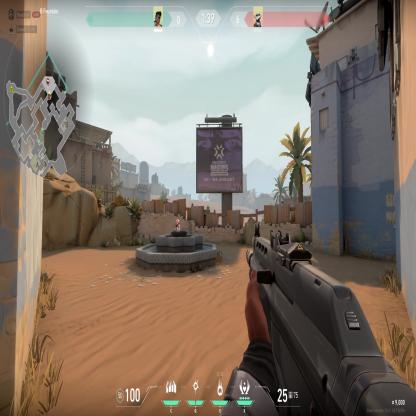
Label: enemy